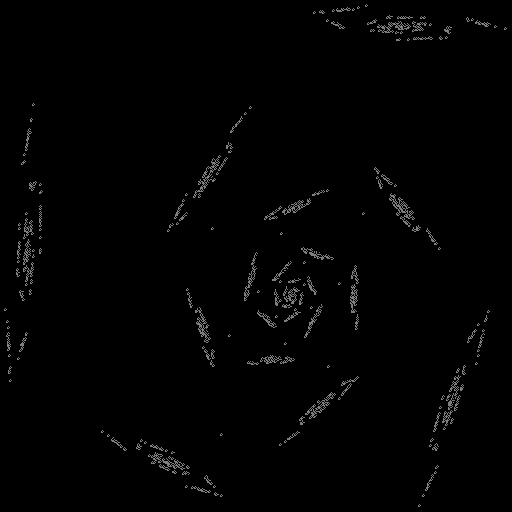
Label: rose